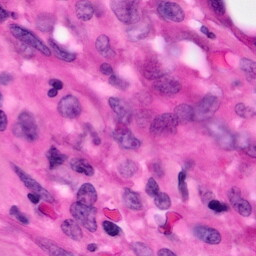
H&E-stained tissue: Pancreatic